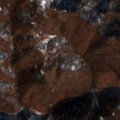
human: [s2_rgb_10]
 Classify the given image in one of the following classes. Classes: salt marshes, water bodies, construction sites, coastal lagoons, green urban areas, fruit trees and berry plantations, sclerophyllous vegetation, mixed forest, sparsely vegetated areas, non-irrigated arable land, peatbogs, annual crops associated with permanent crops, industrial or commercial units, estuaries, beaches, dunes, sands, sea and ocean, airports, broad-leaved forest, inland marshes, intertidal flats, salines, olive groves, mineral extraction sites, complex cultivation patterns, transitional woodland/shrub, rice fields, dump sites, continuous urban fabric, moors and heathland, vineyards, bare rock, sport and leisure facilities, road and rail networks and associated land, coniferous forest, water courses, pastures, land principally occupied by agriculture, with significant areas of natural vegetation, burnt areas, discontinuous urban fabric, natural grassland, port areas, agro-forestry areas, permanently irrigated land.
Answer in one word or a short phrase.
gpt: broad-leaved forest, transitional woodland/shrub